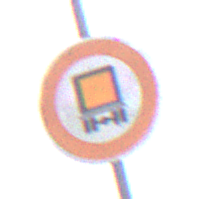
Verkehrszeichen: VerbotKennzeichnungspflichtigeKraftfahrzeugeGefaehrlicheGueter
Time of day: Midday
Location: Outdoor (Nature)
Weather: Overcast
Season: NotSpecified
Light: Natural